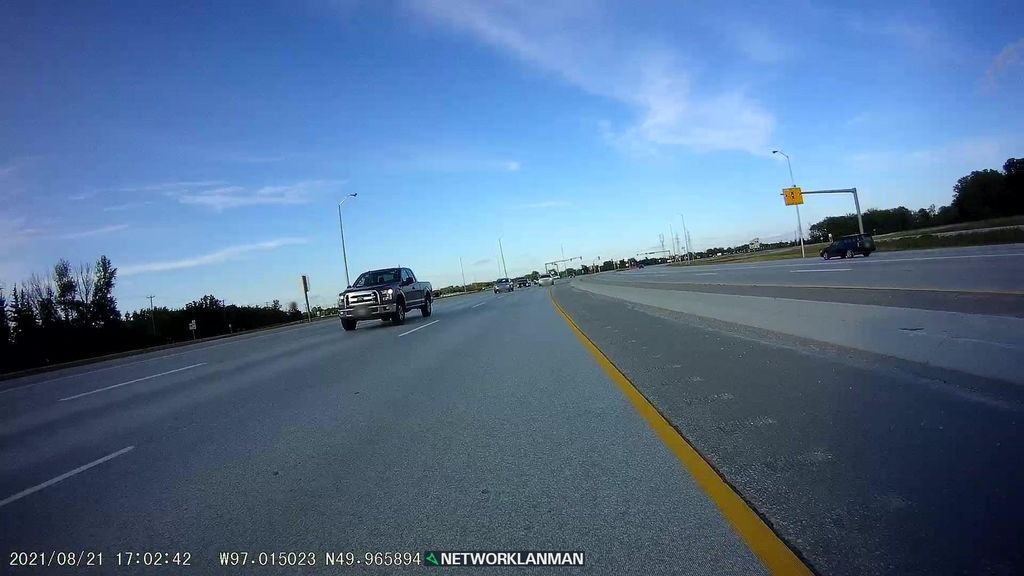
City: winnipeg